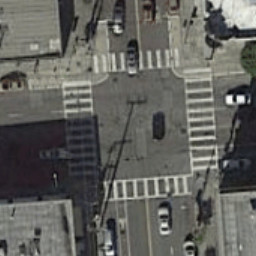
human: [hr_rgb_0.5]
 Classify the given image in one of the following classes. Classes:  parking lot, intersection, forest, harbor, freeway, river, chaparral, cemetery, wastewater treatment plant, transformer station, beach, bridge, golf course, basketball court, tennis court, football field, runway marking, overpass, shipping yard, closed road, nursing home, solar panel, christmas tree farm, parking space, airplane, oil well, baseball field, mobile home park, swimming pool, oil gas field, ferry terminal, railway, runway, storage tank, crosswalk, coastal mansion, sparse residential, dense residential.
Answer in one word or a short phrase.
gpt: crosswalk